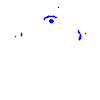
Particle: kaon